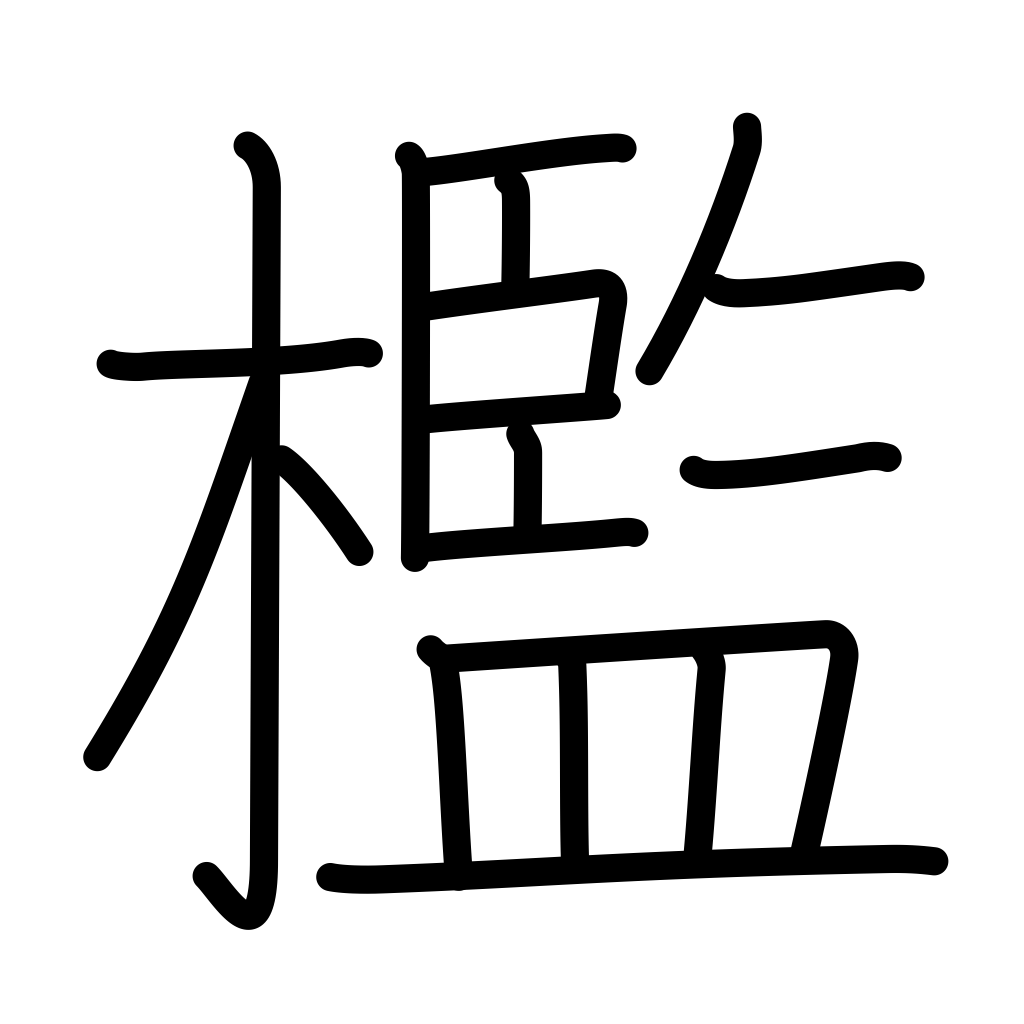
Meaning: pen, corral, cell, jail